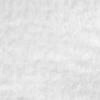
Label: no_change